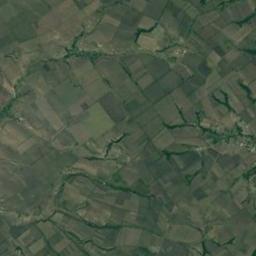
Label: rectangular_farmland